Field crop: maize
Growth stage: 2
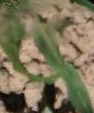
Species: maize